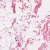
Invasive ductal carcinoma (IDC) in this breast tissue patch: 0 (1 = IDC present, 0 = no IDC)